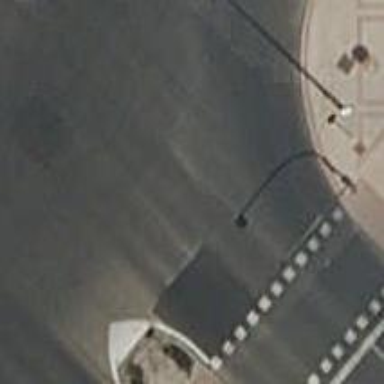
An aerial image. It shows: Road with traffic signals.